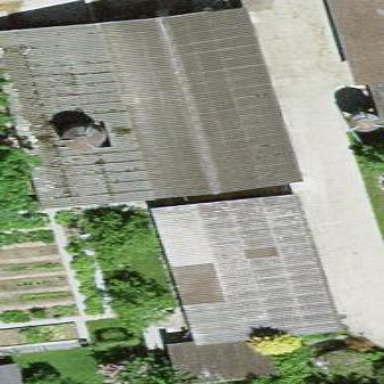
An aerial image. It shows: Sty building.